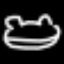
Label: frog